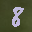
Label: 8